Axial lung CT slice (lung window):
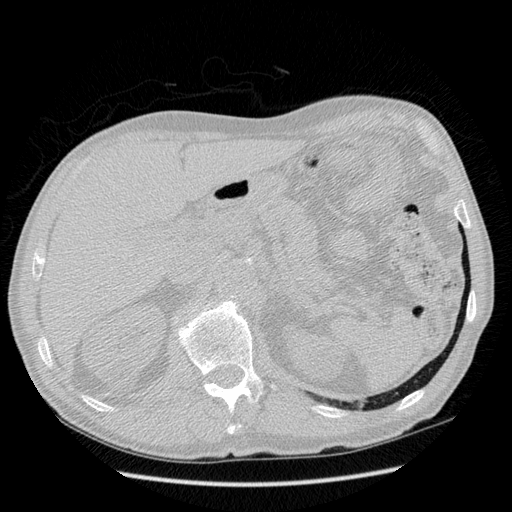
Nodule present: no